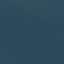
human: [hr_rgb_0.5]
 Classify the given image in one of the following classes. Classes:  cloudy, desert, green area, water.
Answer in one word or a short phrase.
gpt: water